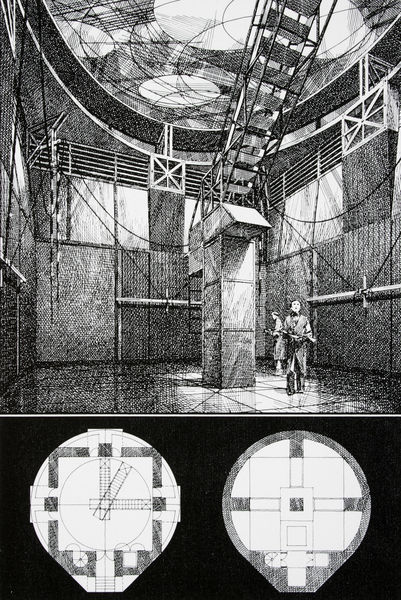
Titel: Epicyclarium, Projekt - Innenansicht und Grundrisse
Künstler: Lebbeus Woods
Schlagwörter: mann, weiß, grau, männer, raum, schwarz, zimmer, blick, dach, gebäude, mensch, innenraum, schnüre, personen, kreis, oval, rund, leiter, treppe, stufe, stufen, maschine, kabel, plan, forschung, quadrat, grundriss, leitungen, einteilung, institut, anstalt, leitung, geräte, innere